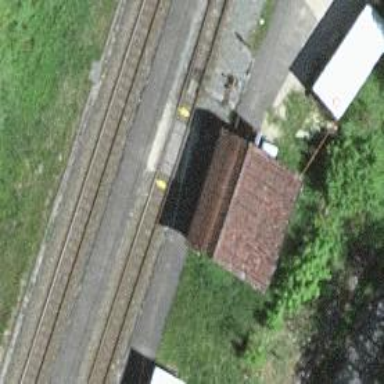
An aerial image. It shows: Platform for public transport and railway services.